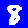
Digit: 8